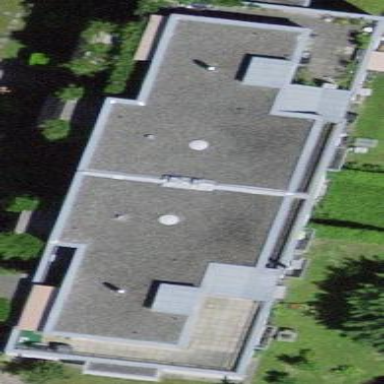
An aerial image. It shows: Building with apartments and flat roof.